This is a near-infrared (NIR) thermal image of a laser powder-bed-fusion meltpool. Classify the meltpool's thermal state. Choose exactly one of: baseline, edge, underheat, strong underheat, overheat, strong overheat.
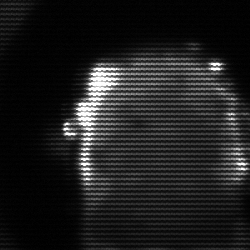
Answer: baseline